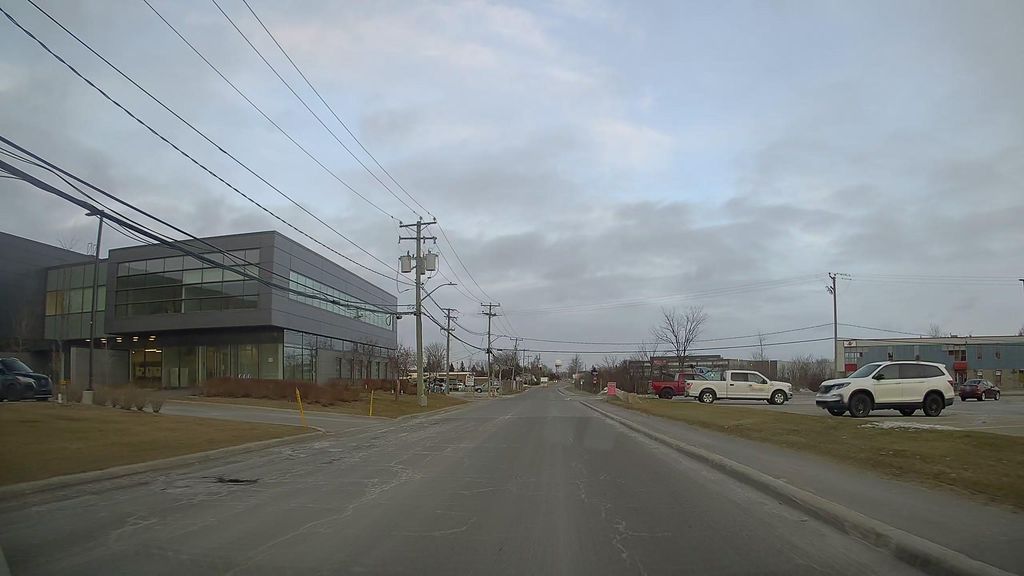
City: montreal